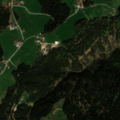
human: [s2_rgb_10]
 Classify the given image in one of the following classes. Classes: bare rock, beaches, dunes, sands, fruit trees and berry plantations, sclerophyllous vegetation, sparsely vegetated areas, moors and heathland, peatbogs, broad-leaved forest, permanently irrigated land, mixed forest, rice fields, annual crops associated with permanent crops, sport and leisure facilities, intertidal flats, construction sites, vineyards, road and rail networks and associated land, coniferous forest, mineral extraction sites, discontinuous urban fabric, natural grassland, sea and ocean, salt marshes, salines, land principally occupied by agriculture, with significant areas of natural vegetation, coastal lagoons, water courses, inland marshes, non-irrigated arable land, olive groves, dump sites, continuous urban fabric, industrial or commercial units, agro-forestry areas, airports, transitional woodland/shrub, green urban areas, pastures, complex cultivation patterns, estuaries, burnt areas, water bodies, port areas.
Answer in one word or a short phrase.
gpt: pastures, coniferous forest, mixed forest